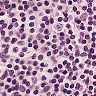
Metastatic tissue present: no